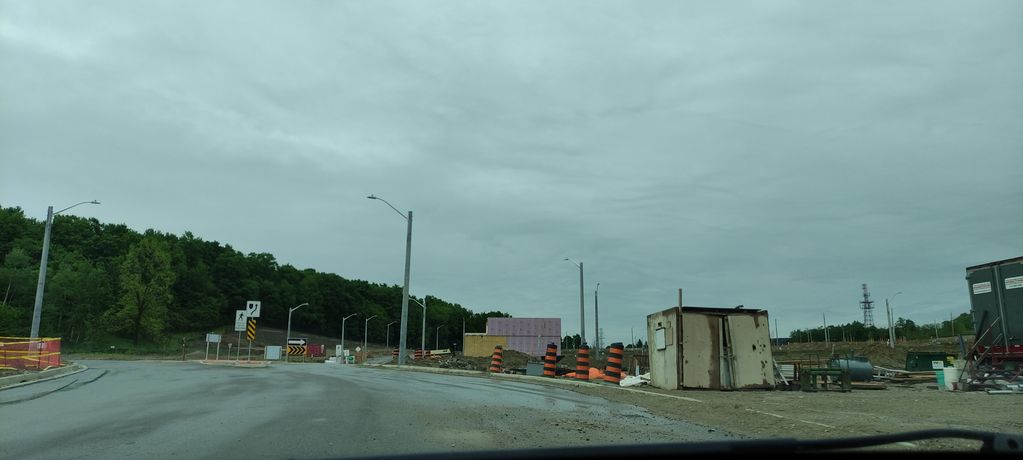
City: kitchener-waterloo